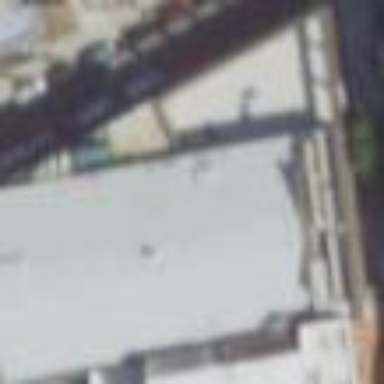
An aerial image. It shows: Building.